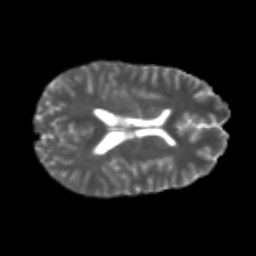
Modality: T2w
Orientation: axial
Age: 21
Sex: male
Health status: healthy
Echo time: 0.074 s